Question: Where is the RTMP live stream 'Link' in the following 'Embed' and how can i test the link and see if it is working or not

i thought it could be this but not sure
'''
rtmp://sc-lb1.streamcyclone.com/rakoty_live
'''
beacsue i'm play this stream using 'jwplayer' and it keeps telling me
'''
stream not found :rtmp://--------------------
'''
here is my code so far and a <URL>
'''
<div id="container2">Loading the player...</div>
<script type="text/javascript">
jwplayer("container2").setup({
flashplayer: "http://player.longtailvideo.com/player.swf",
height: 270,
width: 480,
image: "http://www.2heartsnetwork.org/SacredHeartJesus3.jpg",
levels: [
{ bitrate: 300, file: "rtmp://sc-lb1.streamcyclone.com/rakoty_live", width: 320 },
{ bitrate: 600, file: "rtmp://sc-lb1.streamcyclone.com/rakoty_live", width: 480 },
{ bitrate: 900, file: "rtmp://sc-lb1.streamcyclone.com/rakoty_live", width: 720 }
],
provider: "rtmp",
streamer: "rtmp://sc-lb1.streamcyclone.com/rakoty_live"
});
</script>
'''
there is something wrong i hope you guys can help me
thanks
There is no way to do this with out a third party to transcode your stream
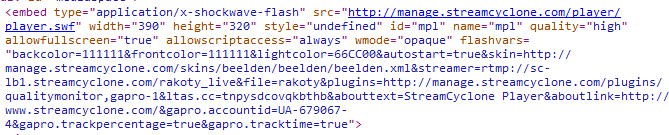
Answer: As mentioned <URL>, to test a rtmp connection.
---
Fiddling with what you shared, I was able to get your live stream by setting :
'''
file : "rakoty"
'''
<URL> is the running fiddle.
---
I would also like to suggest not to edit you post & remove the original question when it is answered, rather post a new one. Perhaps the earlier question could have been helpful to someone in future...